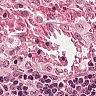
Metastatic tissue present: no